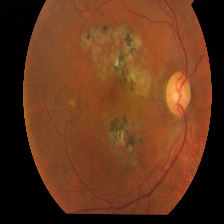
Diabetic retinopathy grade: Proliferative DR